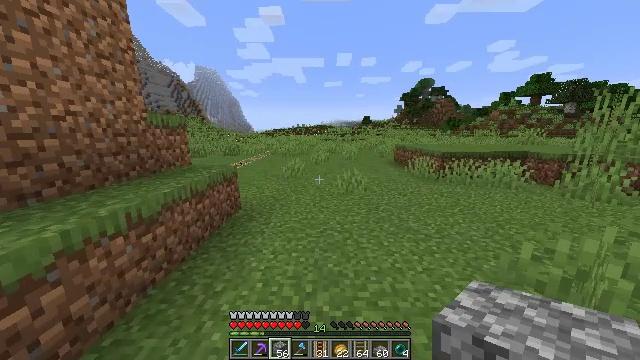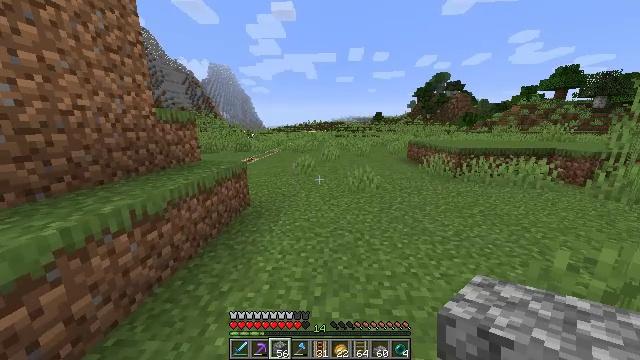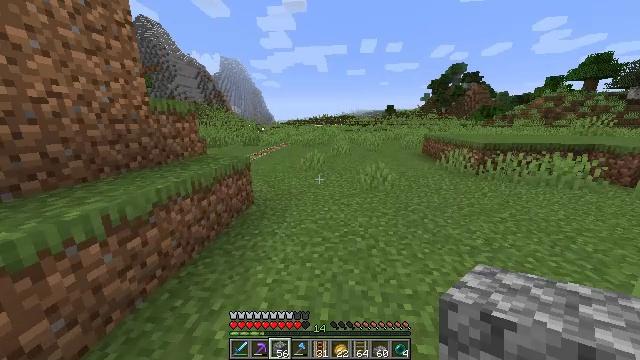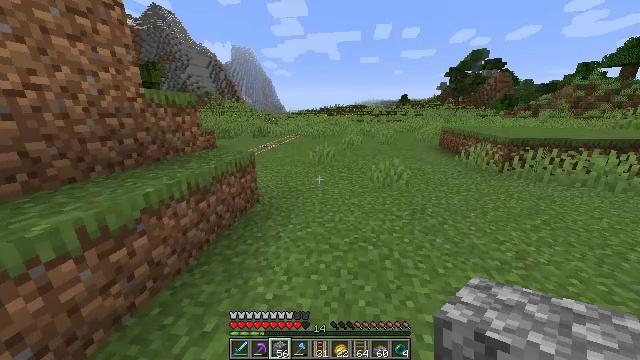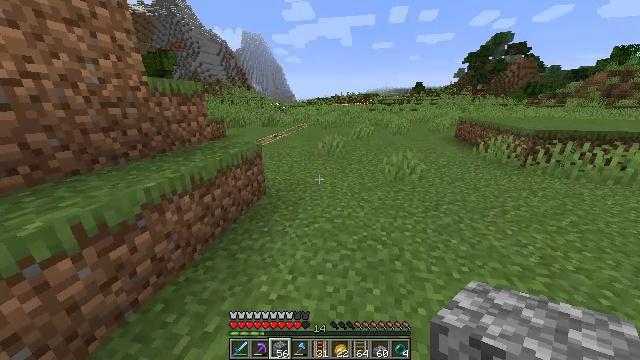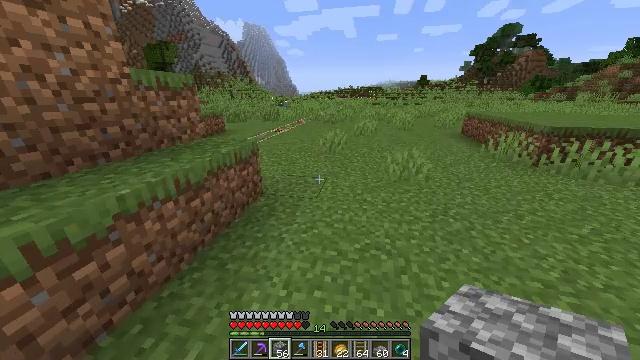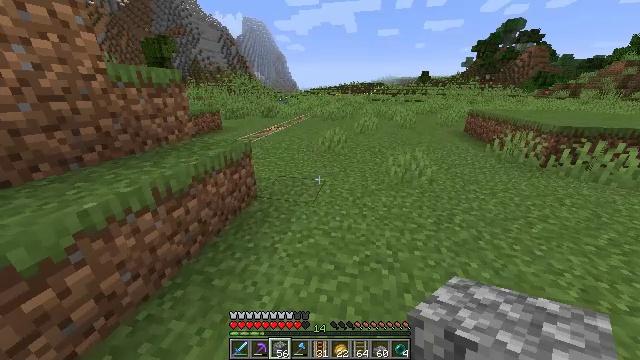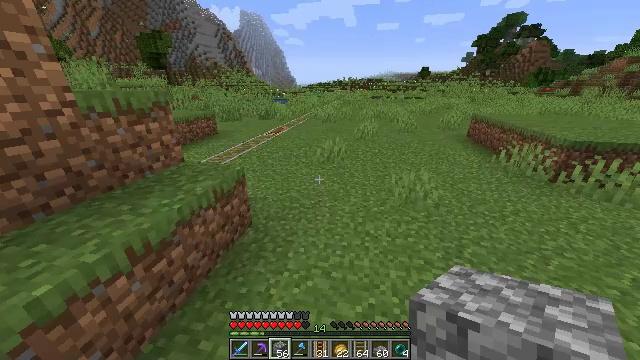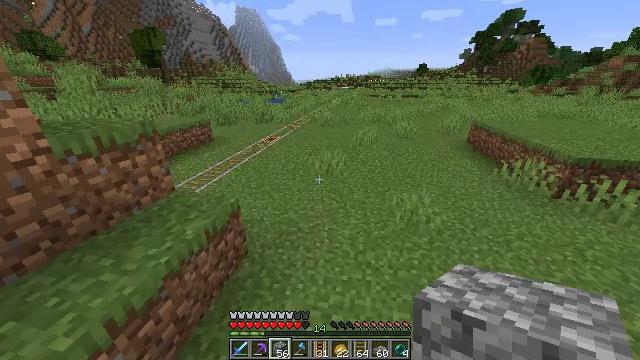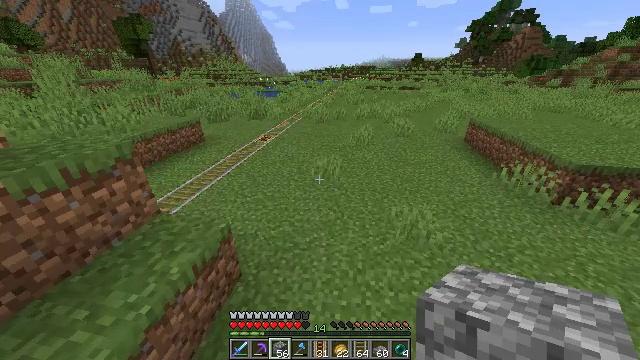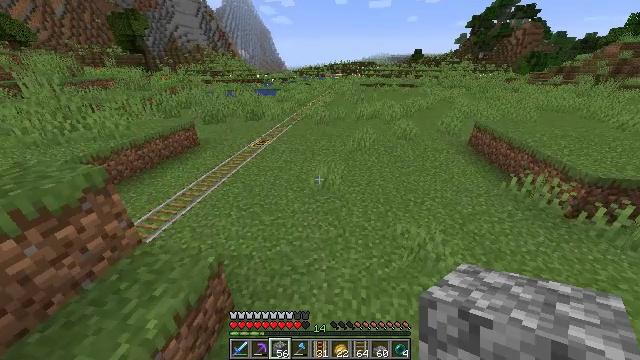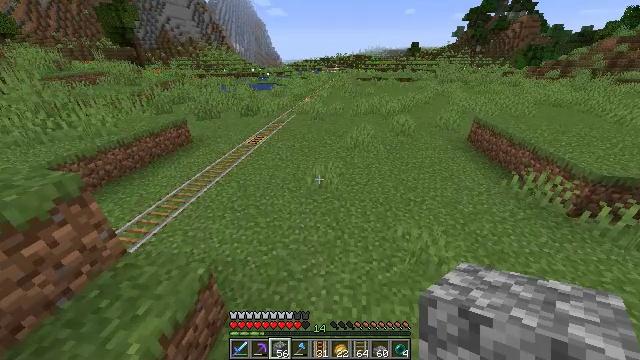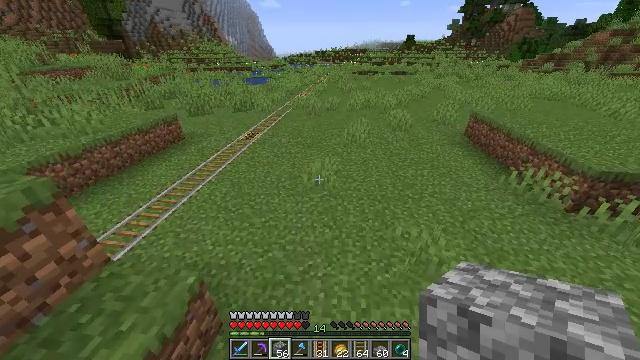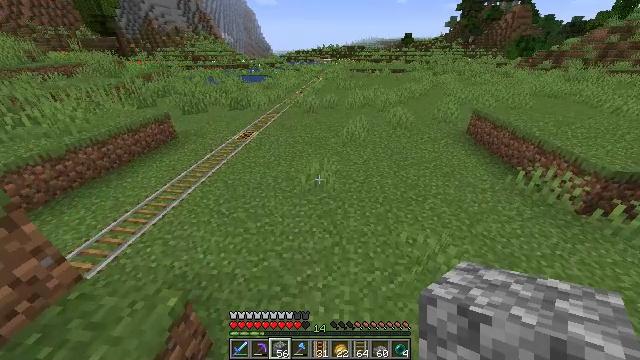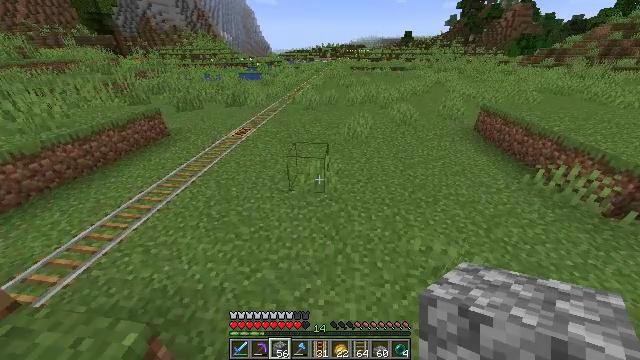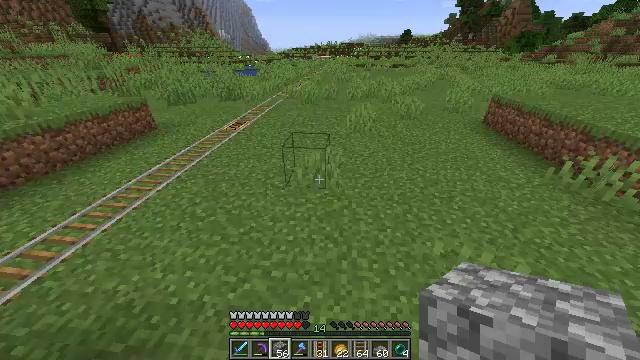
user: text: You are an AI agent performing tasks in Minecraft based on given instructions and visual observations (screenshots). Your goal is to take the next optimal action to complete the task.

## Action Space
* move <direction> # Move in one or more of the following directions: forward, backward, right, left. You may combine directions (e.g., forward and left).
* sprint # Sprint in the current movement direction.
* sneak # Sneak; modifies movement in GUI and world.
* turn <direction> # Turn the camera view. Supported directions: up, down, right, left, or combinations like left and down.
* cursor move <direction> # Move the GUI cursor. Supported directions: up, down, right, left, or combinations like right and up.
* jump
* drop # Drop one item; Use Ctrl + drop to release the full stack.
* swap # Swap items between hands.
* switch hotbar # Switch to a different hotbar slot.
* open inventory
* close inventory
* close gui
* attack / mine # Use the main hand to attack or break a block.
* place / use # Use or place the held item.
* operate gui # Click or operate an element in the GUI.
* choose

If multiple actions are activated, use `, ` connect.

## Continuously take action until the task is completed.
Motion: motion action
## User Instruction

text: Harvest an orange tulip.
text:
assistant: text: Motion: move forward, sprint, turn left and down
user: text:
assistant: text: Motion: move forward, turn left and down
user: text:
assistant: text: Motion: move forward, turn left and down
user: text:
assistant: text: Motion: move forward, turn left and down
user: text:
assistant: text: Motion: move forward, turn down
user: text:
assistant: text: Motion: move forward, turn down, jump
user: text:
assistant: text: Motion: move forward, turn down, jump
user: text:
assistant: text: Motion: move forward, jump
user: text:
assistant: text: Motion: move forward, turn right and down, jump
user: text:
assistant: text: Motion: move forward, jump
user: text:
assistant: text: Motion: move forward, turn down, jump
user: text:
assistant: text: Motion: move forward, turn right and down, jump
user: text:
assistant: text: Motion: move forward, sprint, jump
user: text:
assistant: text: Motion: move forward, sprint, jump
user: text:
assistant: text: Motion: move forward, sprint, jump
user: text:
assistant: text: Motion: move forward, sprint, jump
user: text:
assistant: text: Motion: move forward, sprint, jump
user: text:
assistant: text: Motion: move forward, jump
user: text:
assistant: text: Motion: move forward, jump
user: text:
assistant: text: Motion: move forward, jump
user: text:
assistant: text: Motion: move forward, jump
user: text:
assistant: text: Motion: move forward, jump
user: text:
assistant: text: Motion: move forward, jump
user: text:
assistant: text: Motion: move forward, jump
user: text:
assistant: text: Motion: move forward, jump
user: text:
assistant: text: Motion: move forward, jump
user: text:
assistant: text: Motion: move forward, jump
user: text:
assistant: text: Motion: move forward, jump
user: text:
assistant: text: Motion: move forward, jump
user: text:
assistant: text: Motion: move forward, jump